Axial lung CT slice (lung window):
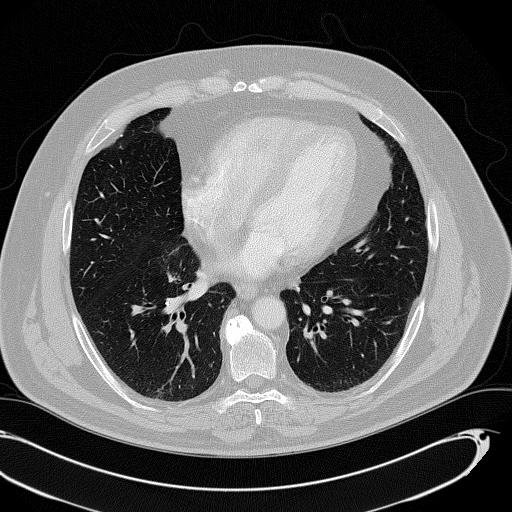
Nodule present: no